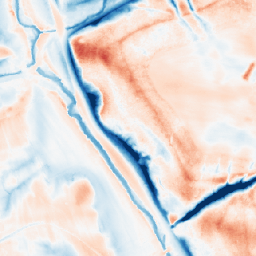
Category: classical
Decomposition family: gaussian
Decomposition parameters: sigma: 10
Upsampling method: area
Upsampling parameters: scale: 4
Upsampling scale: 4